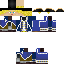
A male human skin with medium skin, wearing brown long hair dressed in a blue suit and brown pants, featuring a closed mouth.